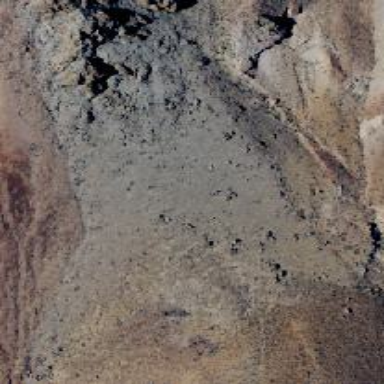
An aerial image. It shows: Scree landscape.